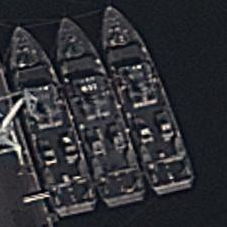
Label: combat